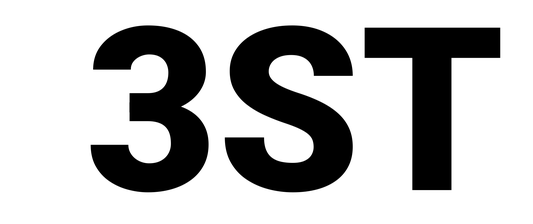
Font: Roboto_Black